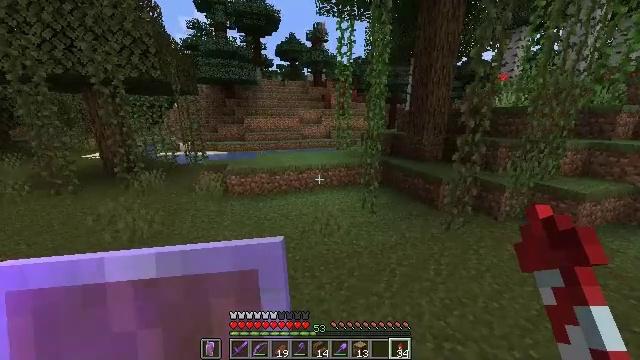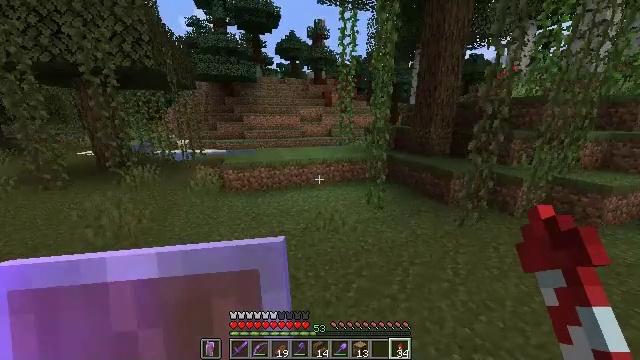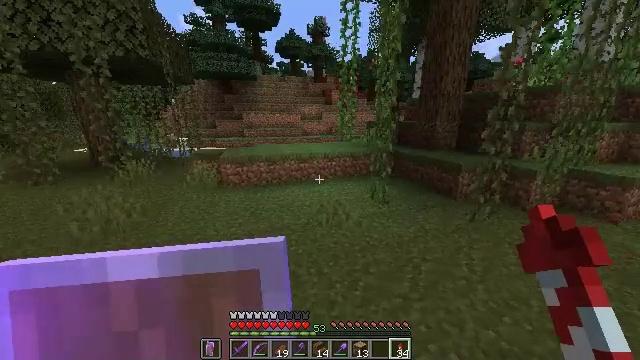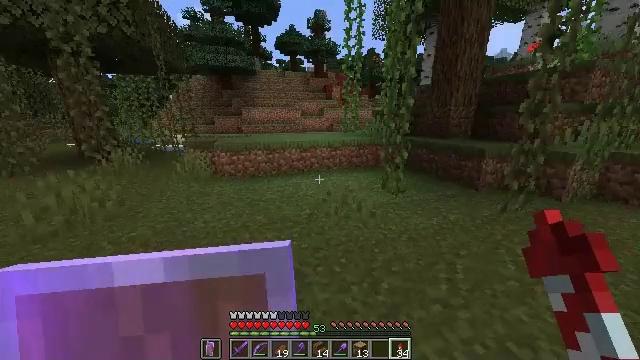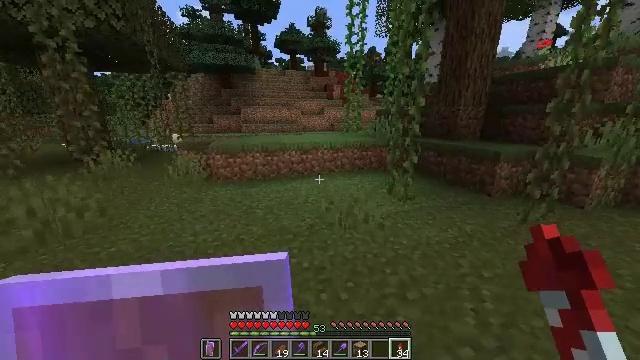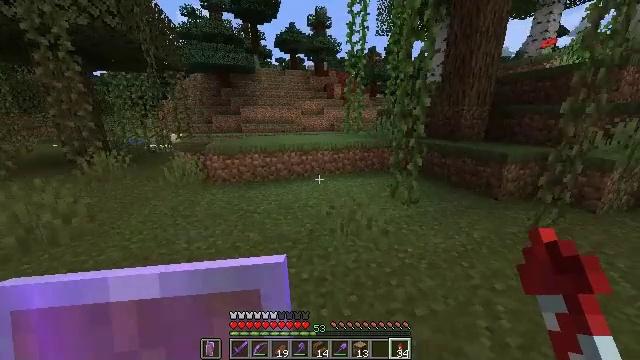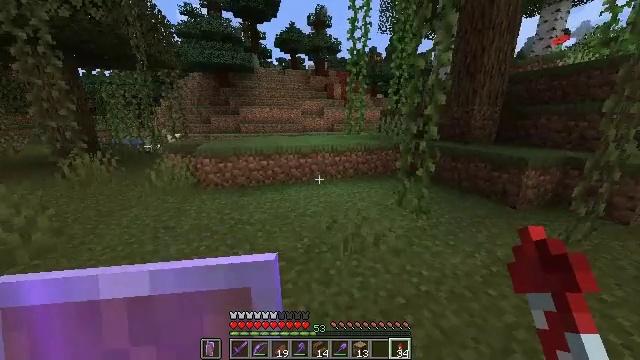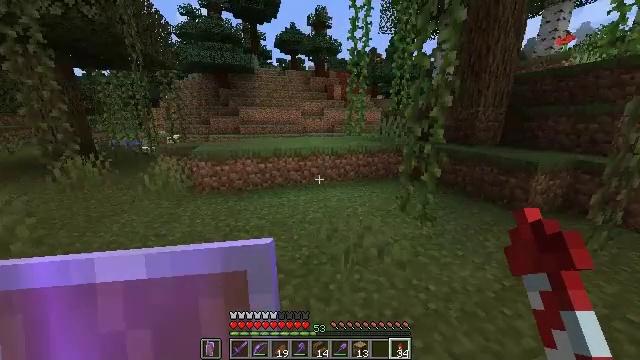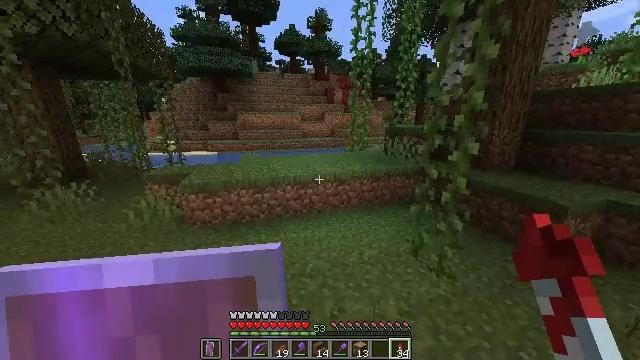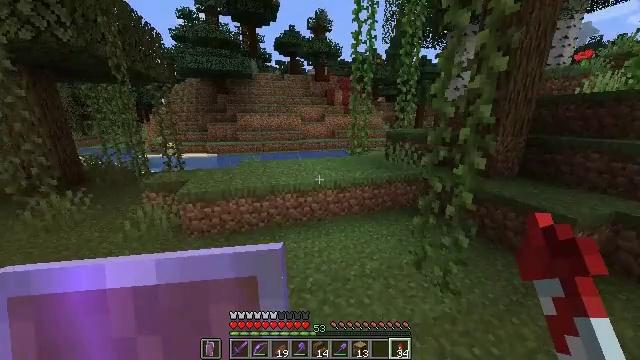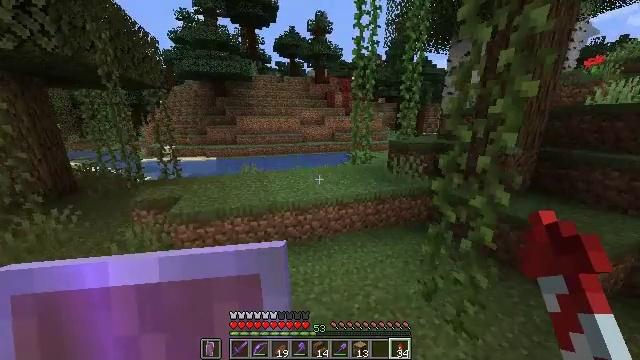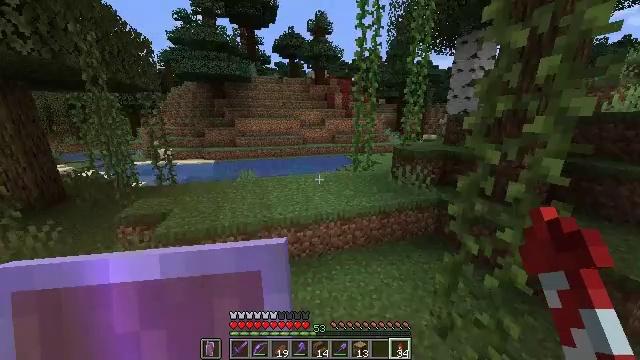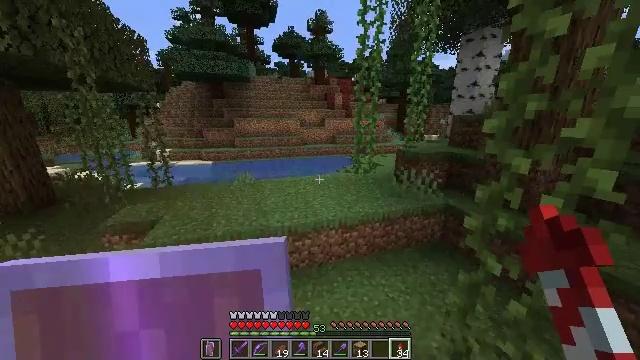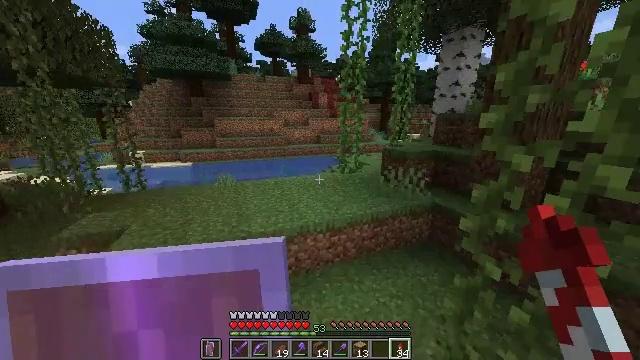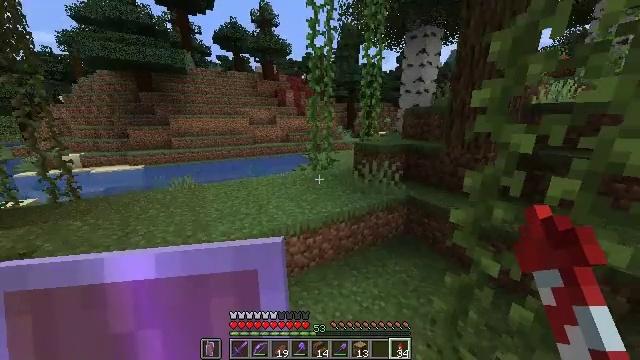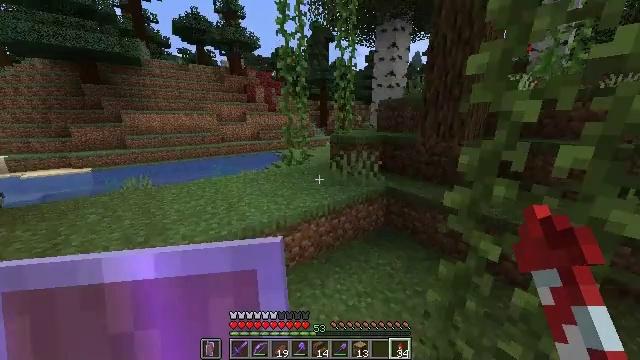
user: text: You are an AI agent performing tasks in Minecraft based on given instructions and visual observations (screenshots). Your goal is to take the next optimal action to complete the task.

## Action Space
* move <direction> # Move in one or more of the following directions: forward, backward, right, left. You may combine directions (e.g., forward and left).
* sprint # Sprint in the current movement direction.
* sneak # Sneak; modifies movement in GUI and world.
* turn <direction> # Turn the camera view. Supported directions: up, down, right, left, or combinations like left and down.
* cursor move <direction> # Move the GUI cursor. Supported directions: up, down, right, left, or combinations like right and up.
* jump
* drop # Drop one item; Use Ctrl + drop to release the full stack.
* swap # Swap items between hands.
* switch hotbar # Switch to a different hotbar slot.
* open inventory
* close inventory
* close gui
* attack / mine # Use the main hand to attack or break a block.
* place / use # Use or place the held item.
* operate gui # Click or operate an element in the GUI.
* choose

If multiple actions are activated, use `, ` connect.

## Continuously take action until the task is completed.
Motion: motion action
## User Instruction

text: Collect spruce log for building materials.
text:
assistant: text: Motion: move forward, sprint
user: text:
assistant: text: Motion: move forward, sprint
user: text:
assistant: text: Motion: move forward, sprint
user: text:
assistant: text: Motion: move forward, sprint
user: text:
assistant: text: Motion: move forward, sprint
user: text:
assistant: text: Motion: move forward, sprint
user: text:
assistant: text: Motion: move forward, sprint, jump
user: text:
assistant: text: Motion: move forward, sprint, jump
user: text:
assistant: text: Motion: move forward, sprint, jump
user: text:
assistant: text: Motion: move forward, sprint, jump
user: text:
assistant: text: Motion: move forward, sprint, jump
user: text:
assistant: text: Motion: move forward, sprint, jump
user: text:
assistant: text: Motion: move forward, sprint, turn right, jump
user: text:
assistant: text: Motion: move forward, sprint, turn right
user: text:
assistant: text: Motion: move forward, sprint, turn right
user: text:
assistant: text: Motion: move forward, sprint
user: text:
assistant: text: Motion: move forward, sprint
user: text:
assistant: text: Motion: move forward, sprint
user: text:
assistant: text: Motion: move forward, sprint
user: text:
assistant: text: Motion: move forward, sprint
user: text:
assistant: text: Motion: move forward, sprint
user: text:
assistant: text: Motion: move forward, sprint, jump
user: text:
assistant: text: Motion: move forward, sprint, jump
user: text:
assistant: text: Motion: move forward, sprint, jump
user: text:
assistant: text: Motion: move forward, sprint, jump
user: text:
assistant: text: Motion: move forward, sprint, jump
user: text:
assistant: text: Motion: move forward, sprint, jump
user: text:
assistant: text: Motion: move forward, sprint, jump
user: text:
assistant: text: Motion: move forward, sprint
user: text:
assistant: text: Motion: move forward, sprint